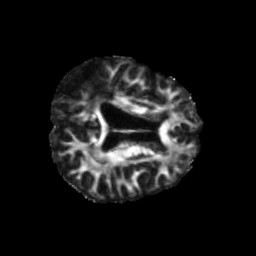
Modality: FA
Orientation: axial
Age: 68
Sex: female
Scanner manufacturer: siemens
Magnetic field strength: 3 T
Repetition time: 5.47 s
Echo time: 0.0854 s